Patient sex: F
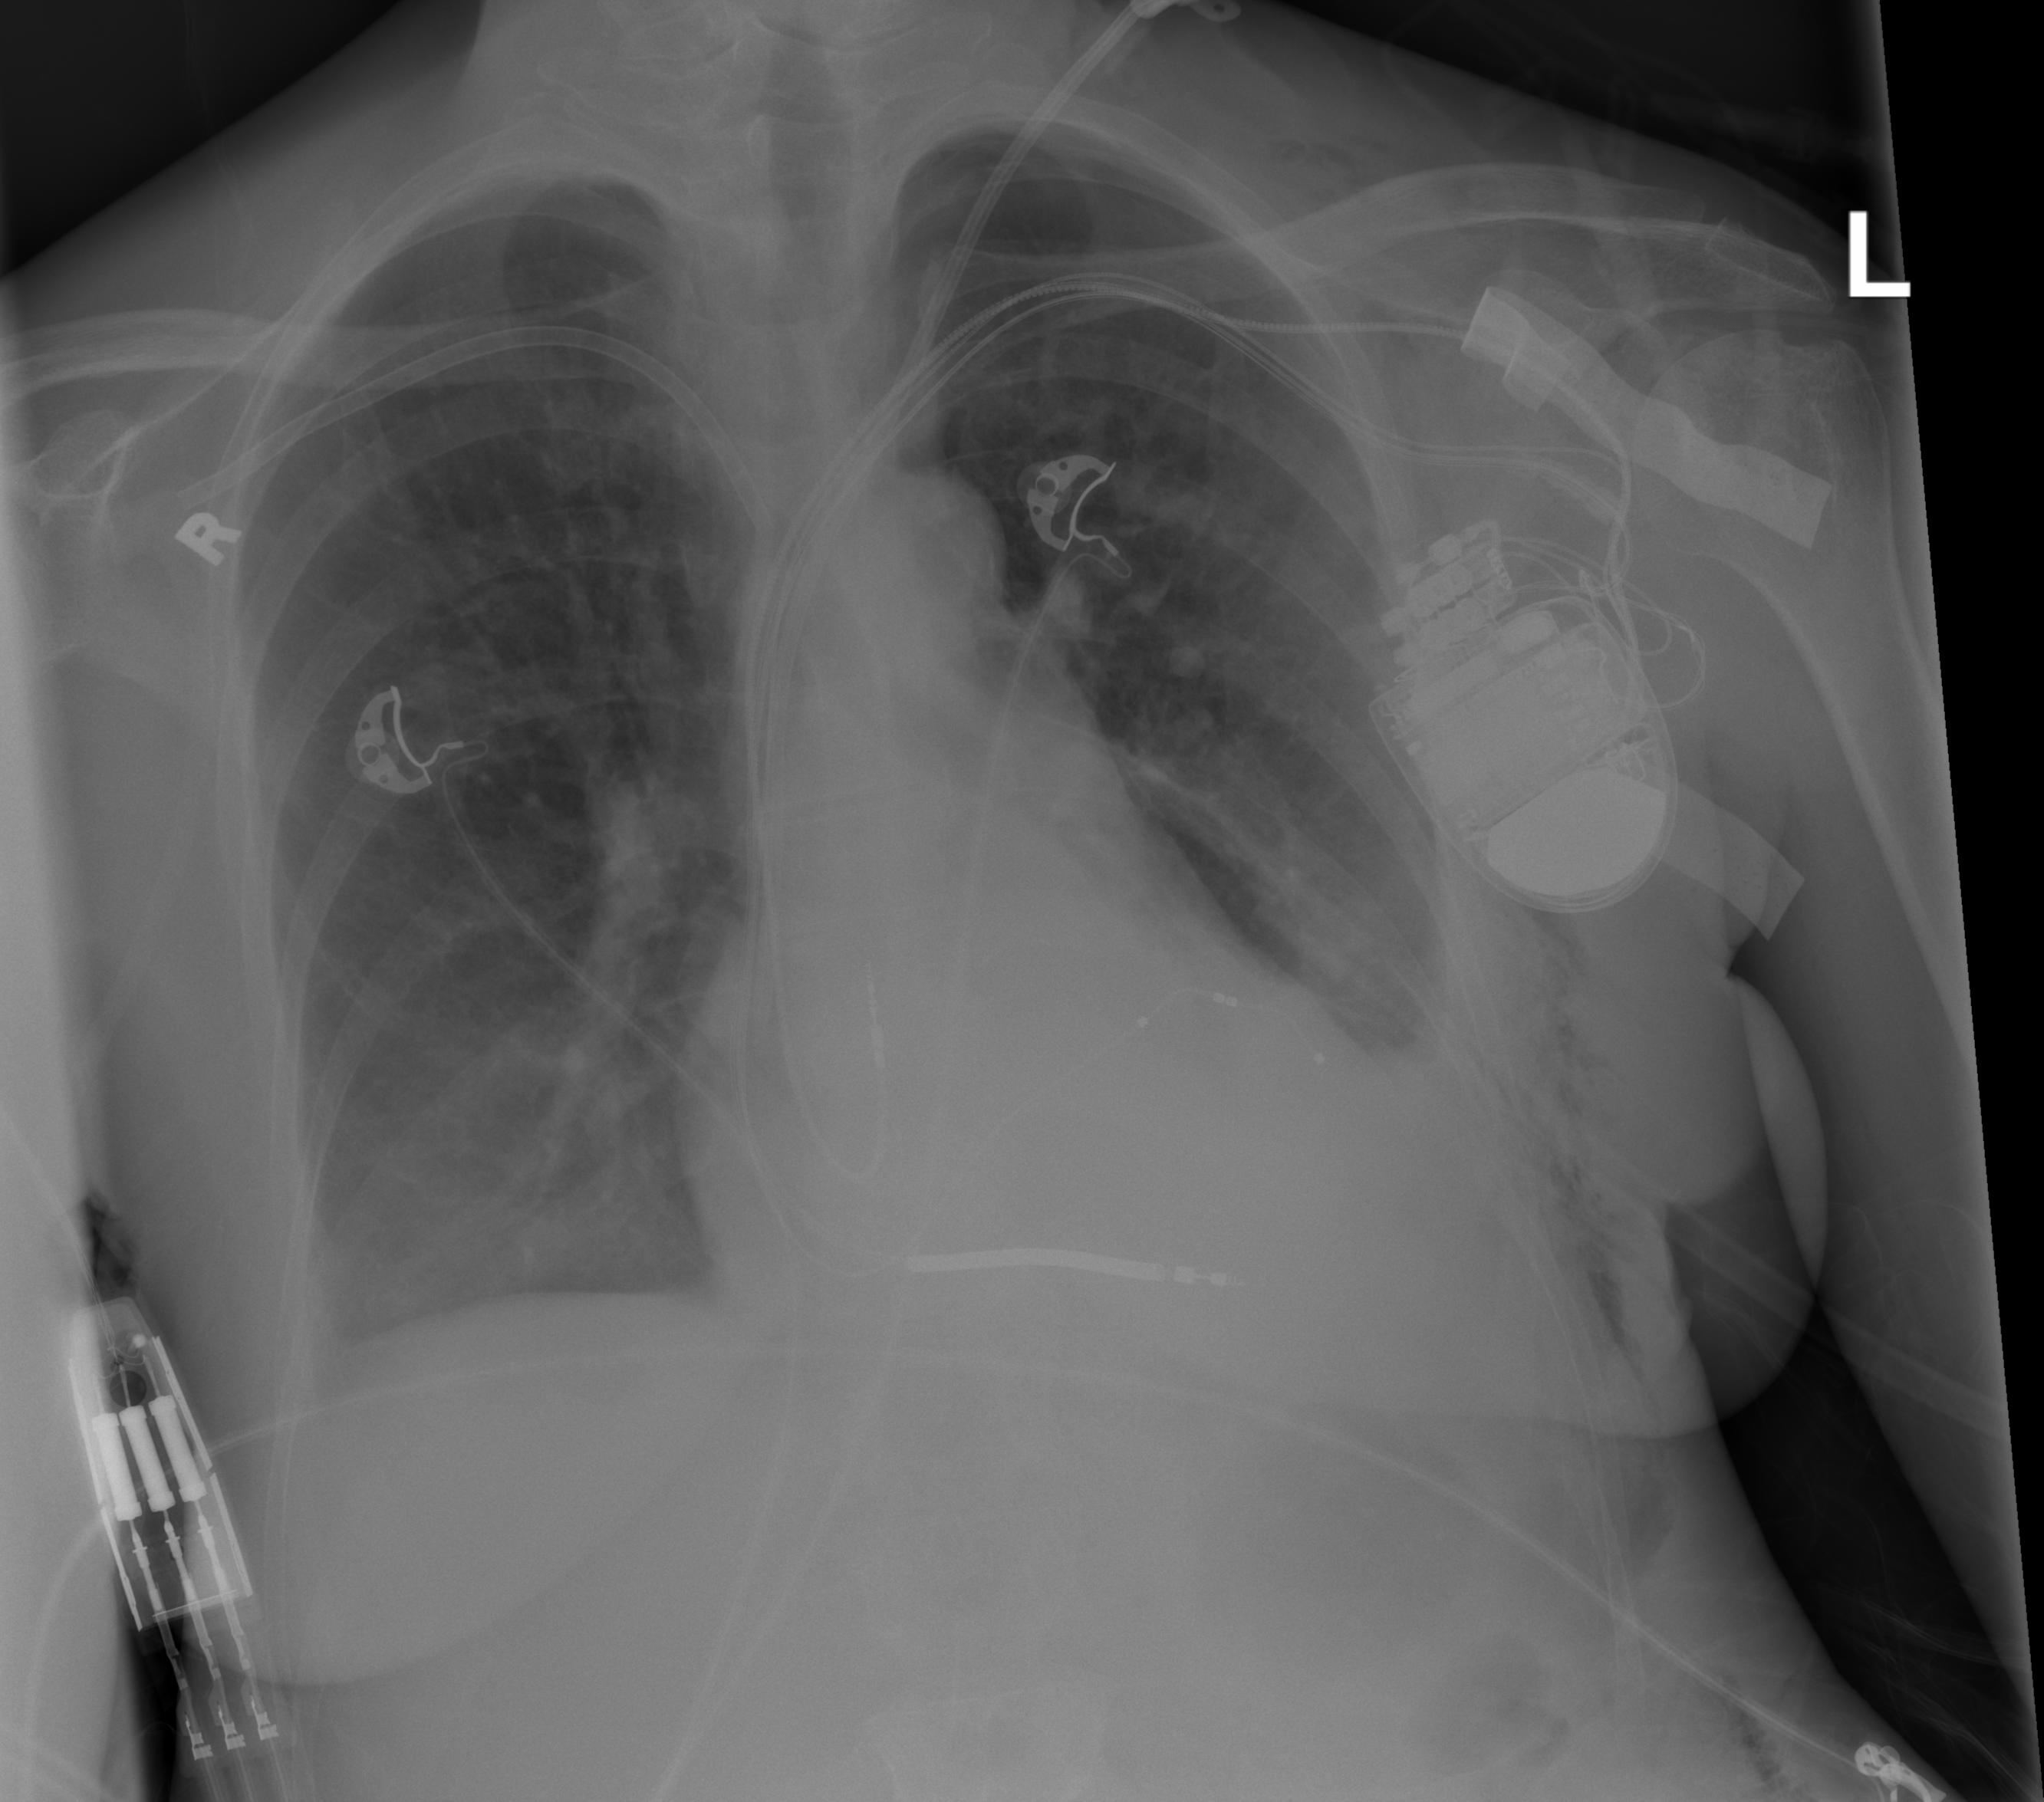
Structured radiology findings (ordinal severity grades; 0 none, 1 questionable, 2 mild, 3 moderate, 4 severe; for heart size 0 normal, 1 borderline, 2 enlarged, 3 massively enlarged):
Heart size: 1
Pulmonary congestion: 0
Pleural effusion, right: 0
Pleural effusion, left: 2
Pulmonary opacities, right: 0
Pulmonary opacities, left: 0
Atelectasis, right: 2
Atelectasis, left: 2